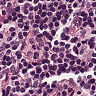
Metastatic tissue present: no